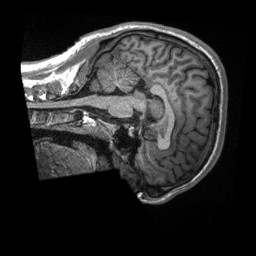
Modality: T1w
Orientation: sagittal
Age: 21
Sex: male
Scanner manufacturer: siemens
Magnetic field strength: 3 T
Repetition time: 2.3 s
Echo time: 0.00288 s